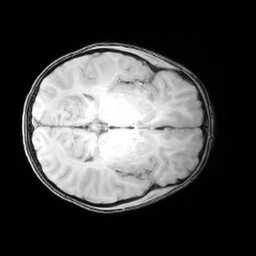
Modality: MP2RAGE
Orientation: axial
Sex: female
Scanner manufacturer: siemens
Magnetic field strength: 3 T
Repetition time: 5 s
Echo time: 0.00368 s